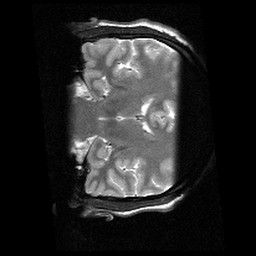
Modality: T2w
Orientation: coronal
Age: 21
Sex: male
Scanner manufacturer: siemens
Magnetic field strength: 3 T
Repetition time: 10.61 s
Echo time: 0.064 s